Field crop: maize
Growth stage: 2
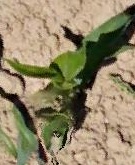
Species: maize